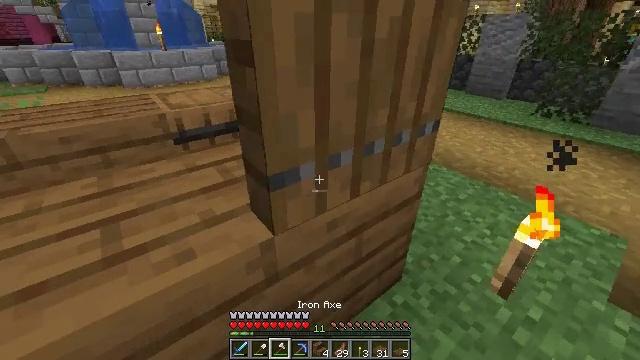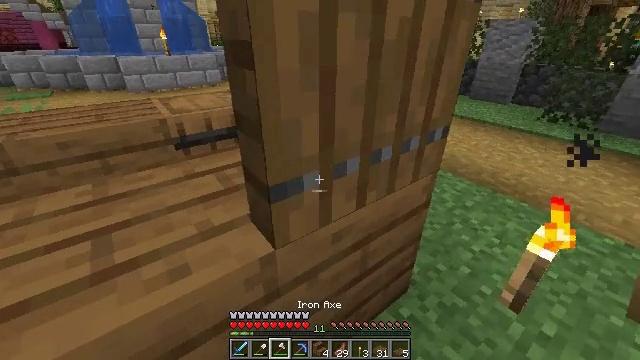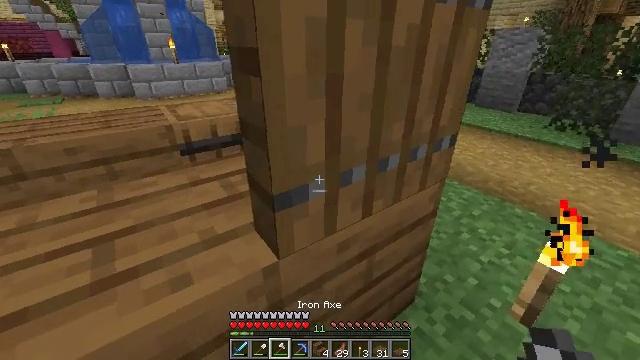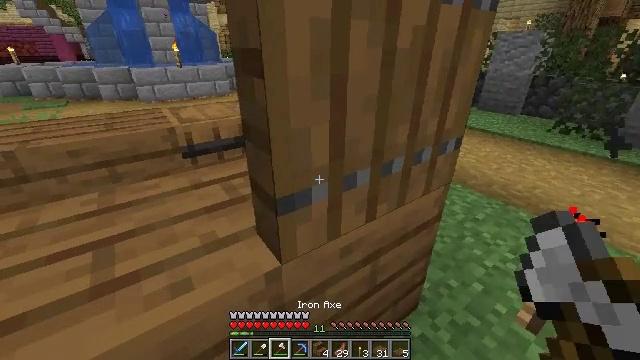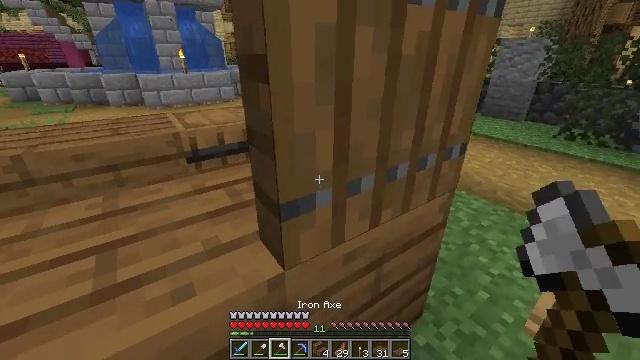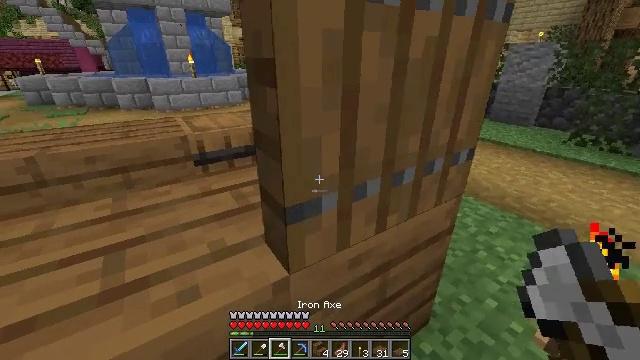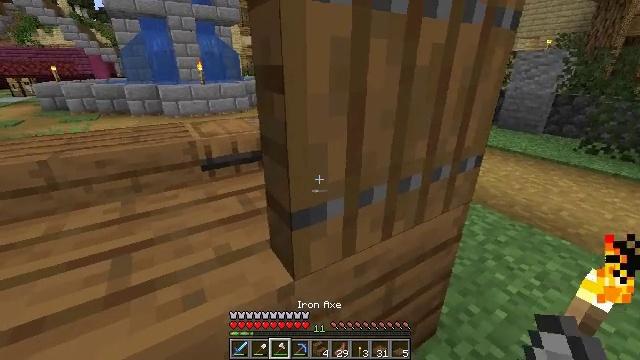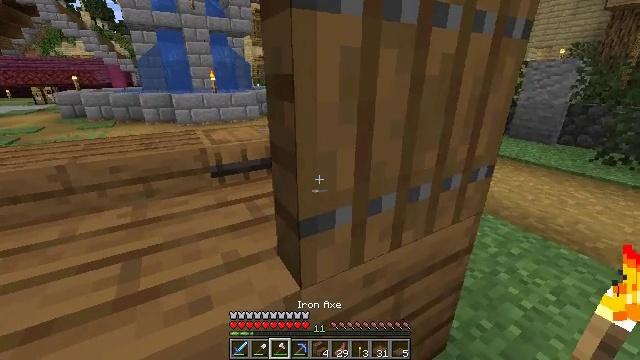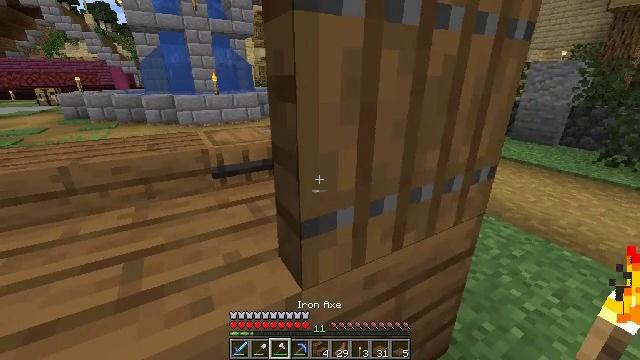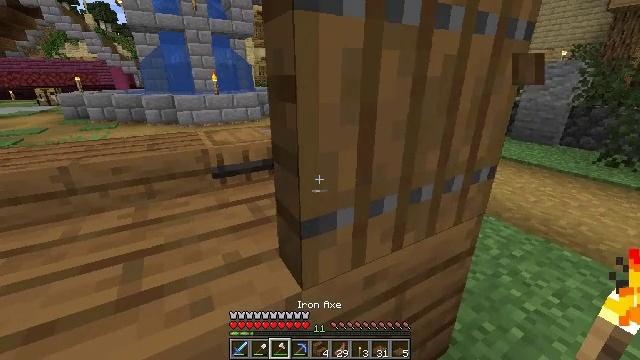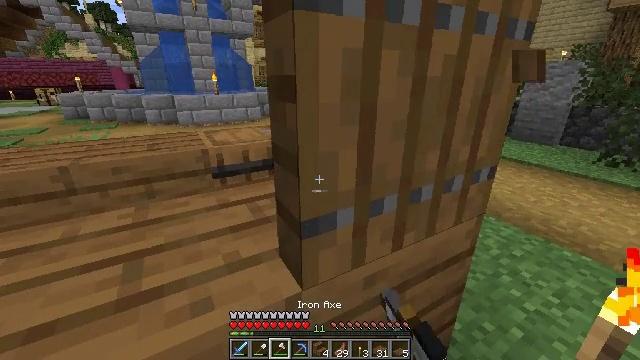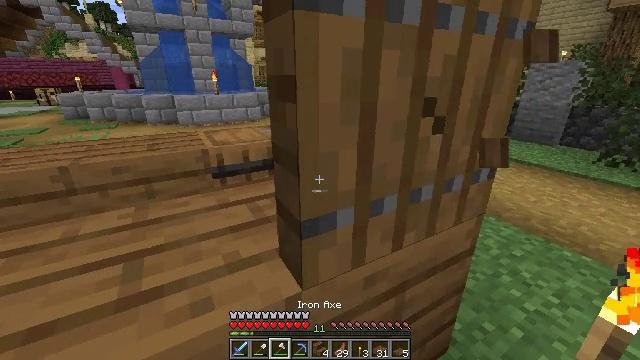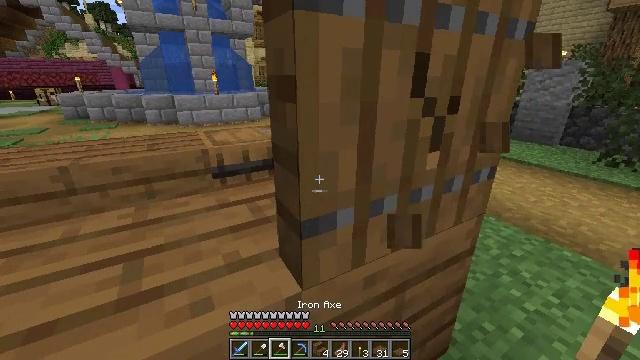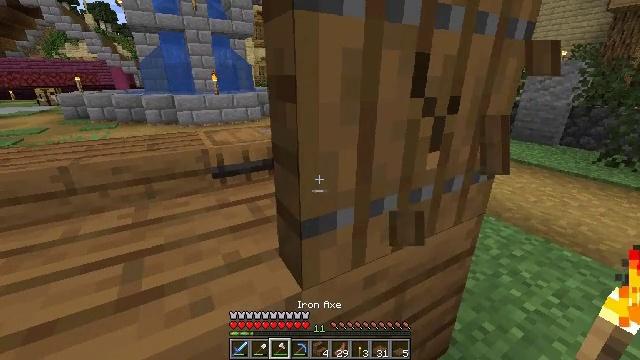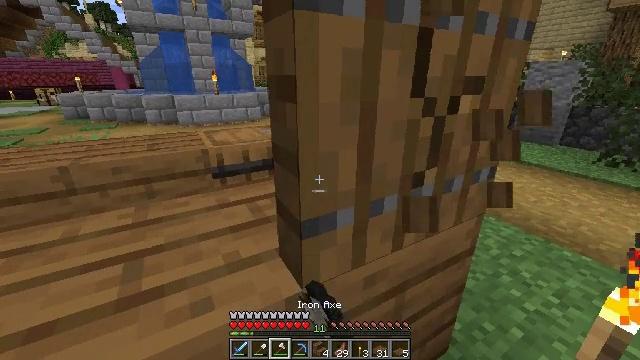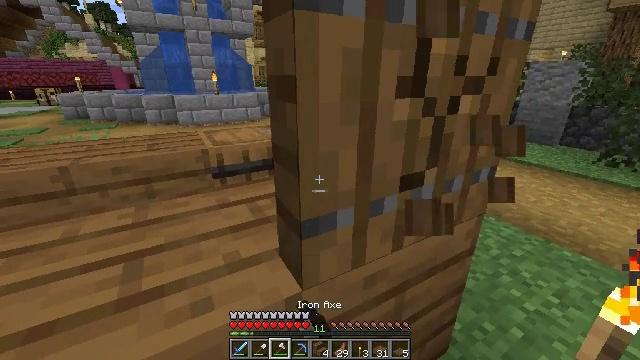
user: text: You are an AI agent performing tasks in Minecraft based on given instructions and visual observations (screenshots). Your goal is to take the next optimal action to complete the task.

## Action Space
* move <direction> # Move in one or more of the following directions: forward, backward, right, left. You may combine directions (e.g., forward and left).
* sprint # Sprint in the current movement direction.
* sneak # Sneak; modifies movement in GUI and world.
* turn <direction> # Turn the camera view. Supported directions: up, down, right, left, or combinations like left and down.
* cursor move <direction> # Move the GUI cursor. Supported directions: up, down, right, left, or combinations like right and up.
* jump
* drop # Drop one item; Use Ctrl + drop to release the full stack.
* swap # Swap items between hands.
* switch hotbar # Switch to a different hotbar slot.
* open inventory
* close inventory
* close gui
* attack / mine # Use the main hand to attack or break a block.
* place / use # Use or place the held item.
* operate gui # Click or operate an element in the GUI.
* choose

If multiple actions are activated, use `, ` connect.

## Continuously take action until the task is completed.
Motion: motion action
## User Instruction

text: Collect the spruce trapdoor from its position.
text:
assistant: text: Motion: no_op
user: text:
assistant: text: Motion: turn left and up
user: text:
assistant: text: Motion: no_op
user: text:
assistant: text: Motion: turn up
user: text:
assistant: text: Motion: turn left
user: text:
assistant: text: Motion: turn left and up
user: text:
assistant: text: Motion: turn left and up
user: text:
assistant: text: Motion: no_op
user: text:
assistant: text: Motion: attack / mine
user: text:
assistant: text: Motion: attack / mine
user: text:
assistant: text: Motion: attack / mine
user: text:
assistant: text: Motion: attack / mine
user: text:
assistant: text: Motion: attack / mine
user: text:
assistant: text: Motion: attack / mine
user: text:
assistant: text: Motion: attack / mine
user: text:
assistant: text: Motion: attack / mine
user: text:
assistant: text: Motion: attack / mine
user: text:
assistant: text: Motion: attack / mine
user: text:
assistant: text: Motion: attack / mine
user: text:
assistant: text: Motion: turn right, attack / mine
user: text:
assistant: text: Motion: attack / mine
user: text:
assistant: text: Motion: attack / mine
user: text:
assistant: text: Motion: attack / mine
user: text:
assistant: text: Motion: attack / mine
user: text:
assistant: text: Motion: attack / mine
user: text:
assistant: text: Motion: attack / mine
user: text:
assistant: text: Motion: attack / mine
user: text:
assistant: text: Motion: attack / mine
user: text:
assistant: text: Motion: attack / mine